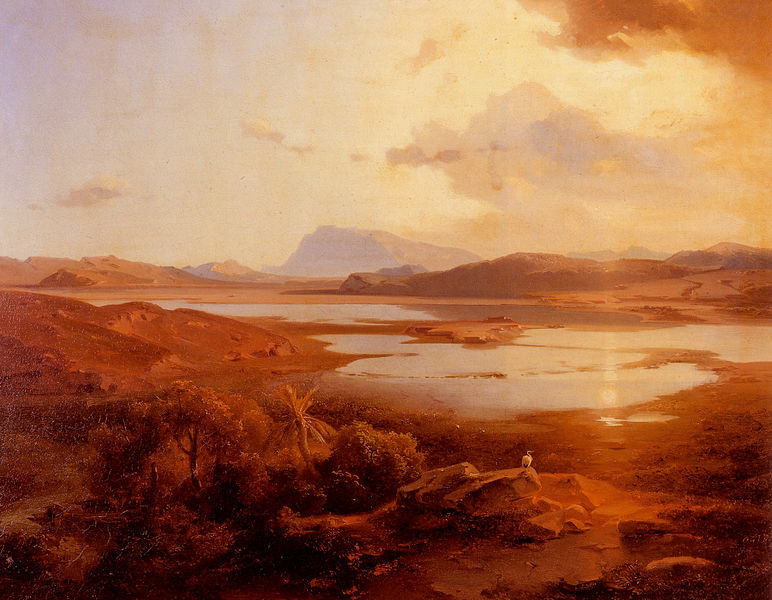
Titel: Der Kopaissee in Böotien
Künstler: Karl Rottmann
Standort: Leipzig
Institution: Museum der Bildenden Künste
Schlagwörter: adler, baum, berg, felsen, gemälde, himmel, meer, vogel, wasser, wolken, bäume, fluss, gelb, komposition, landschaft, menschen, sand, see, ufer, abend, braun, grau, hell, licht, orange, zeichnung, rot, tier, weg, wolke, malerei, symbolismus, mensch, stein, steine, spiegel, bach, dämmerung, einsamkeit, horizont, hügel, natur, sonnenaufgang, spiegelung, strauch, weite, busch, büsche, einsam, gebüsch, gewässer, sonne, sträucher, insel, pflanze, pflanzen, schön, wald, weiher, pfütze, rückenansicht, strand, warm, berge, fels, gebirge, hitze, leer, verlassen, wüste, sonnenuntergang, massiv, herbst, friedrich, romantik, strom, untergang, wetter, könig, manet, aufgang, palme, stimmung, abendrot, exotisch, menschenleer, abendstimmung, bucht, oase, paradies, sonnenstrahl, münchen, strahlen, alpen, flussbett, seen, strahl, kranich, reiher, sonnig, wärme, schein, böau, firnis, sehnsucht, karg, griechenland, urwald, palmen, lichtstimmung, golden, phantasie, abenddämmerung, okker, abendlicht, bräunlich, lichtspiegelung, rottmann, auftrag, storch, seenlandschaft, gerbirge, hellas, ell, flussbet, 19. jahrhundert, 1800